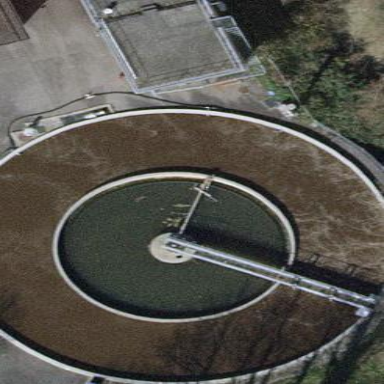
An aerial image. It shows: Image of wastewater.